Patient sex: M
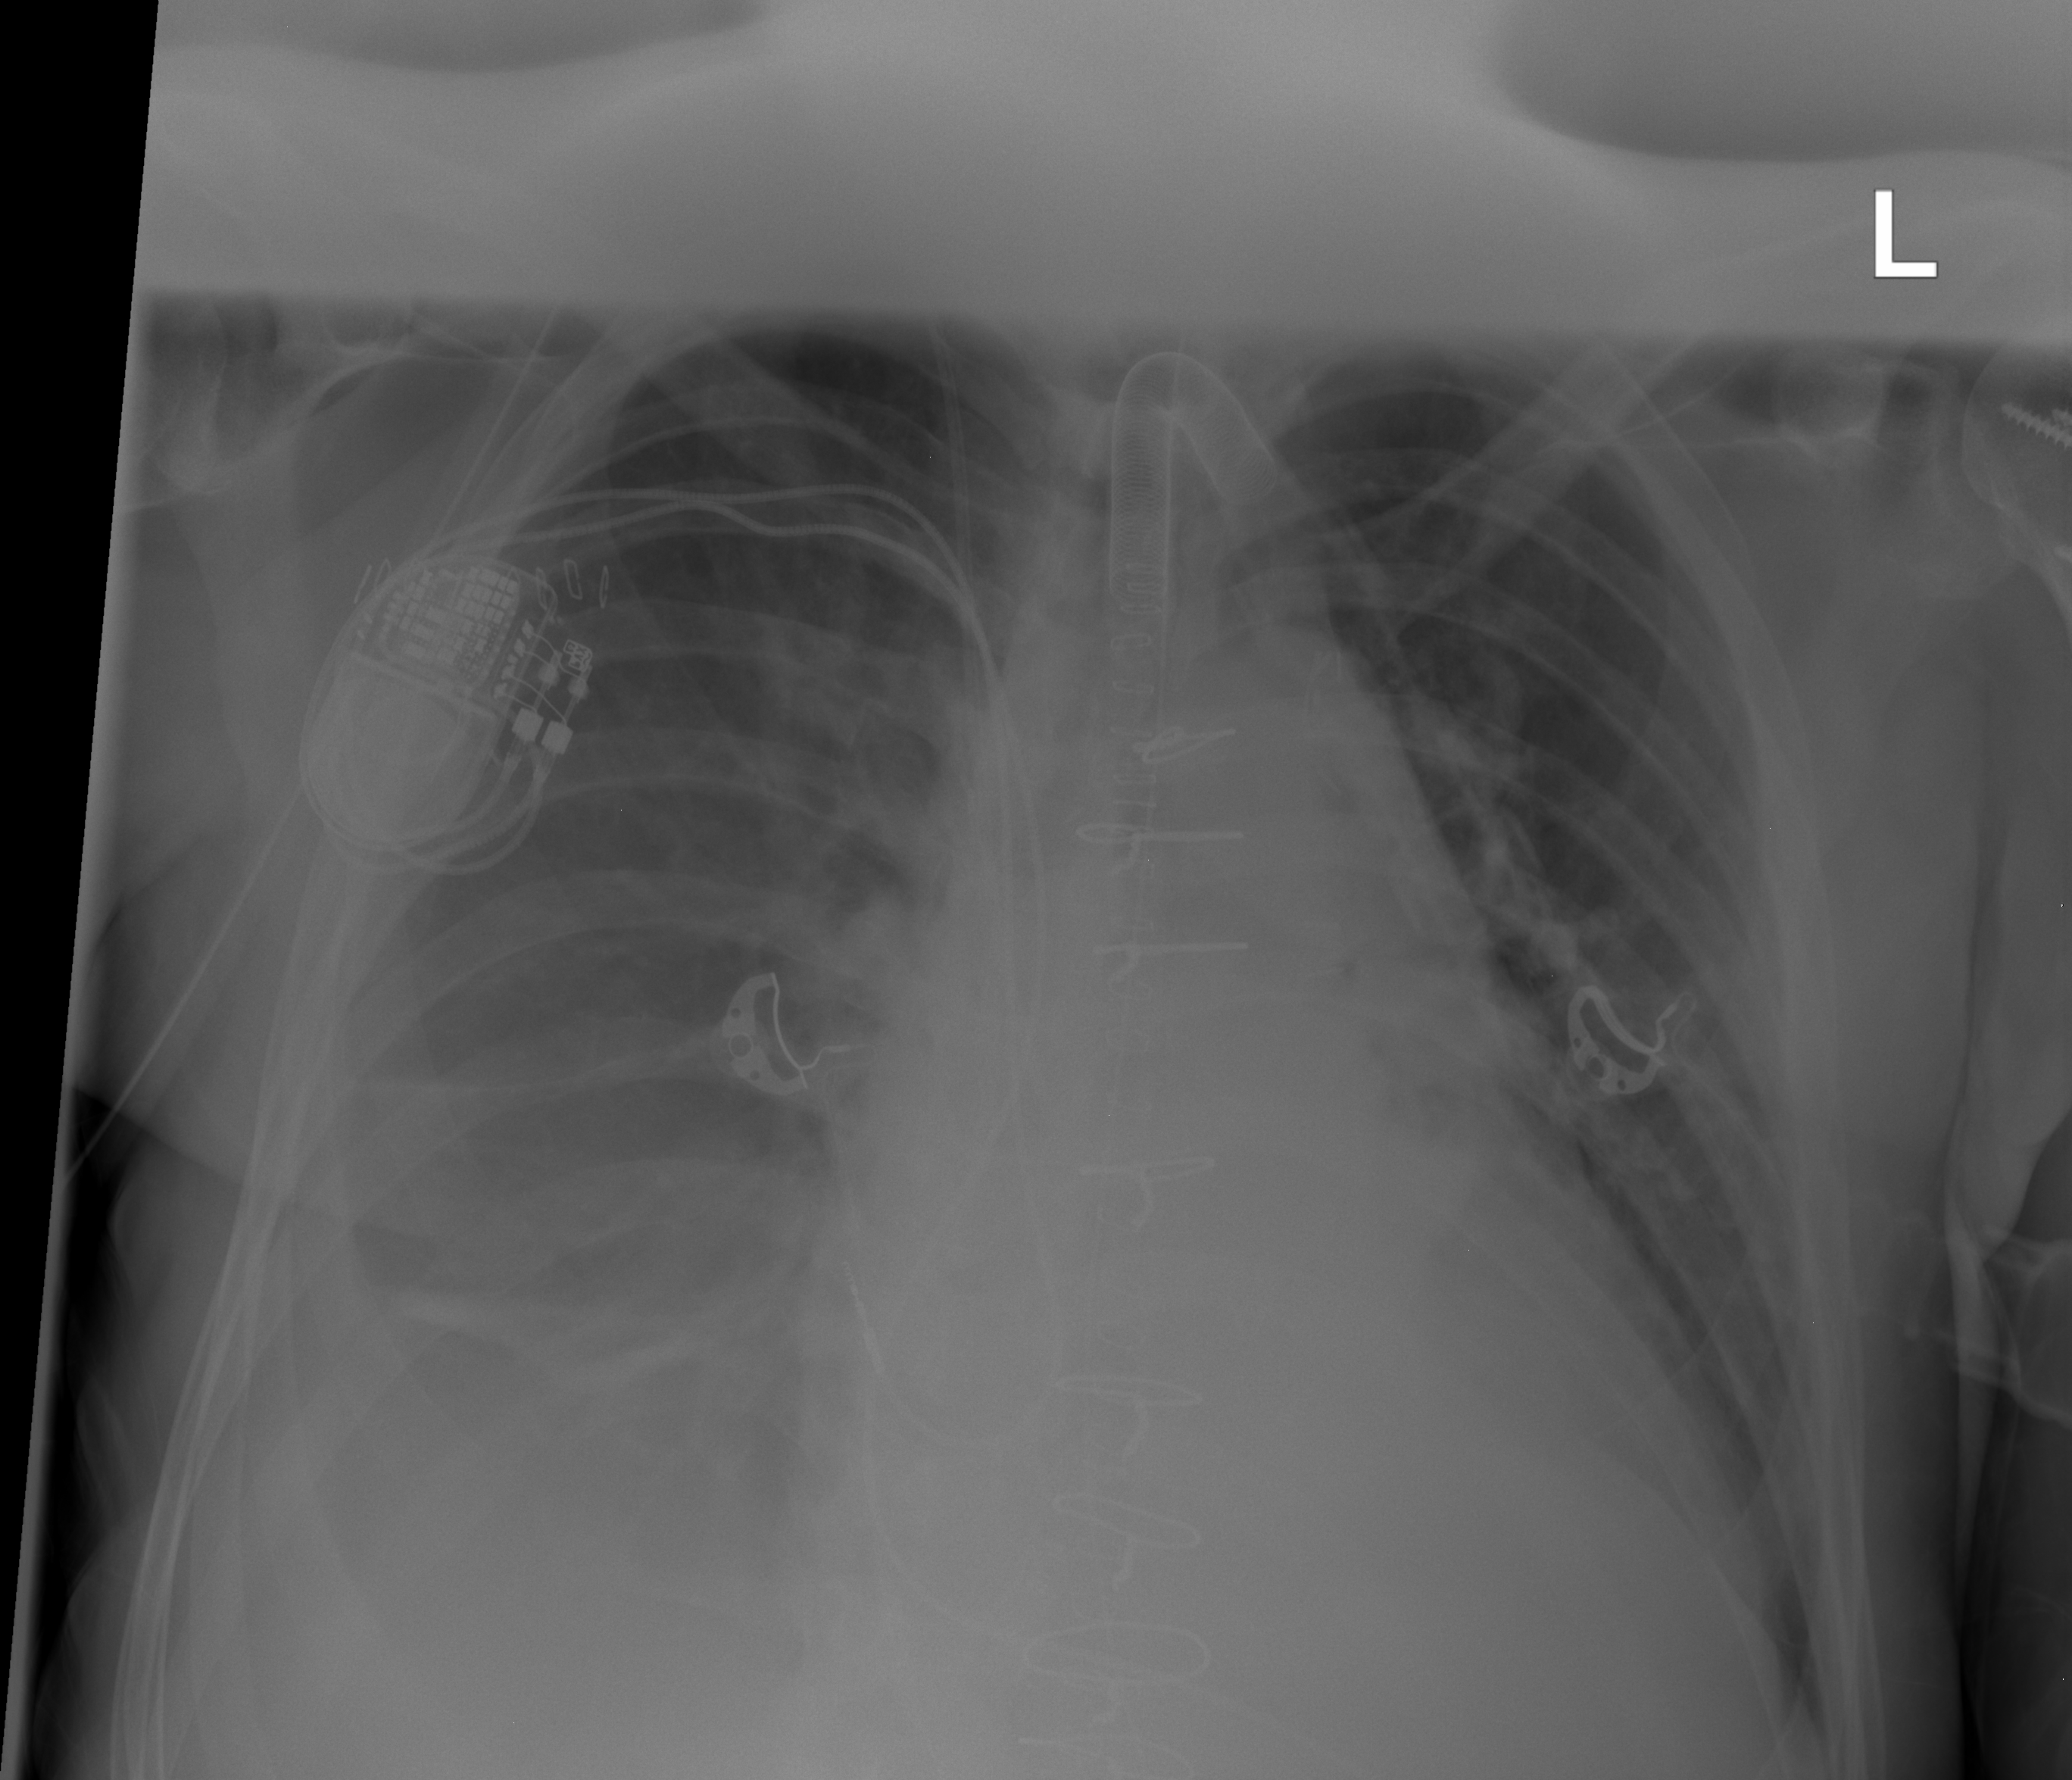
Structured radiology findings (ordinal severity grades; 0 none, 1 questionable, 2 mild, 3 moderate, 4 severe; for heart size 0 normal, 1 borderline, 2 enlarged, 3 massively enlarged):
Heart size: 3
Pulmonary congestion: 2
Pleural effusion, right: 3
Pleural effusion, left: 0
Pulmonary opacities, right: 0
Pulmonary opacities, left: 0
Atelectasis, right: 2
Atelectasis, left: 0